Question: so I got some quite simple markup containing a button inside a Toolbar.
The problem now is, even though the button is "correctly" written to DOM it does not show up.
See this screenshot for details:

would someone mind explaining why setting fixed heights / widths / positions does not bring the button to front and the containing markup elements all have either 'width=0px;' or 'height=0px;'?
Here comes a sample:
'''
<body>
<ext:ResourceManager ID="RM" runat="server" />
<ext:Viewport Layout="BorderLayout" runat="server" ID="InnerView" OverflowY="Scroll">
<Content>
<ext:Button ID="adminswap" runat="server" Text="Admin-Ansicht umschalten" Hidden="false"
AllowDepress="true" MinHeight="16" ToFrontOnShow="true" Visible="true" Icon="ArrowSwitchBluegreen">
<%-- This Guy doesn't show up--%>
</ext:Button>
<ext:Panel runat="server" ID="order" Border="false" OverflowY="Scroll">
<LayoutConfig>
<ext:TableLayoutConfig Columns="3" />
</LayoutConfig>
<Items>
<ext:Panel runat="server" Layout="ColumnLayout" RowSpan="2" Border="false">
<Content>
<p> And here is some Grid-panel, which is of no further interest</p>
</Content>
</ext:Panel>
<ext:Panel ColSpan="2" runat="server" ID="Panel_Instructions" Title="Turoffnung per Telefon"
Width="740" Padding="10" Border="true" AutoHeight="true">
<Content>
<br />
<p>
Some Multiline text containing instructions<br>
this also is of no further interest and just for the sake of the sample<br><br> lorem Ipsum dolor sit amet and stuff...
</p>
</Content>
</ext:Panel>
<ext:Panel runat="server" Width="350" AutoHeight="false" Height="200"
StripeRows="true" TrackMouseOver="true" Border="true">
<Content>
<p>Some Content Grid-Panel</p>
</Content>
</ext:Panel>
<ext:Panel runat="server" ID="Standort_Details" Title="Adresse" Width="370" Padding="10"
AutoHeight="false" Height="200" Border="true">
<Items>
<ext:DisplayField ID="Details_field1" runat="server" FieldLabel="street"
Name="" />
<ext:DisplayField ID="Details_field2" runat="server" FieldLabel="postal code" Name="" />
<ext:DisplayField ID="Details_field3" runat="server" FieldLabel="city" Name="" />
<ext:DisplayField ID="Details_field4" runat="server" FieldLabel="phone" Name="" />
</Items>
</ext:Panel>
<ext:Panel ID="Panel_5" Border="true" Height="460" StyleSpec="vertical-align:top;" ColSpan="3" runat="server">
<Content>
<p> some content control grid-panel</p>
</Content>
</ext:Panel>
</Items>
</ext:Panel>
</Content>
</ext:Viewport>
</body>
'''
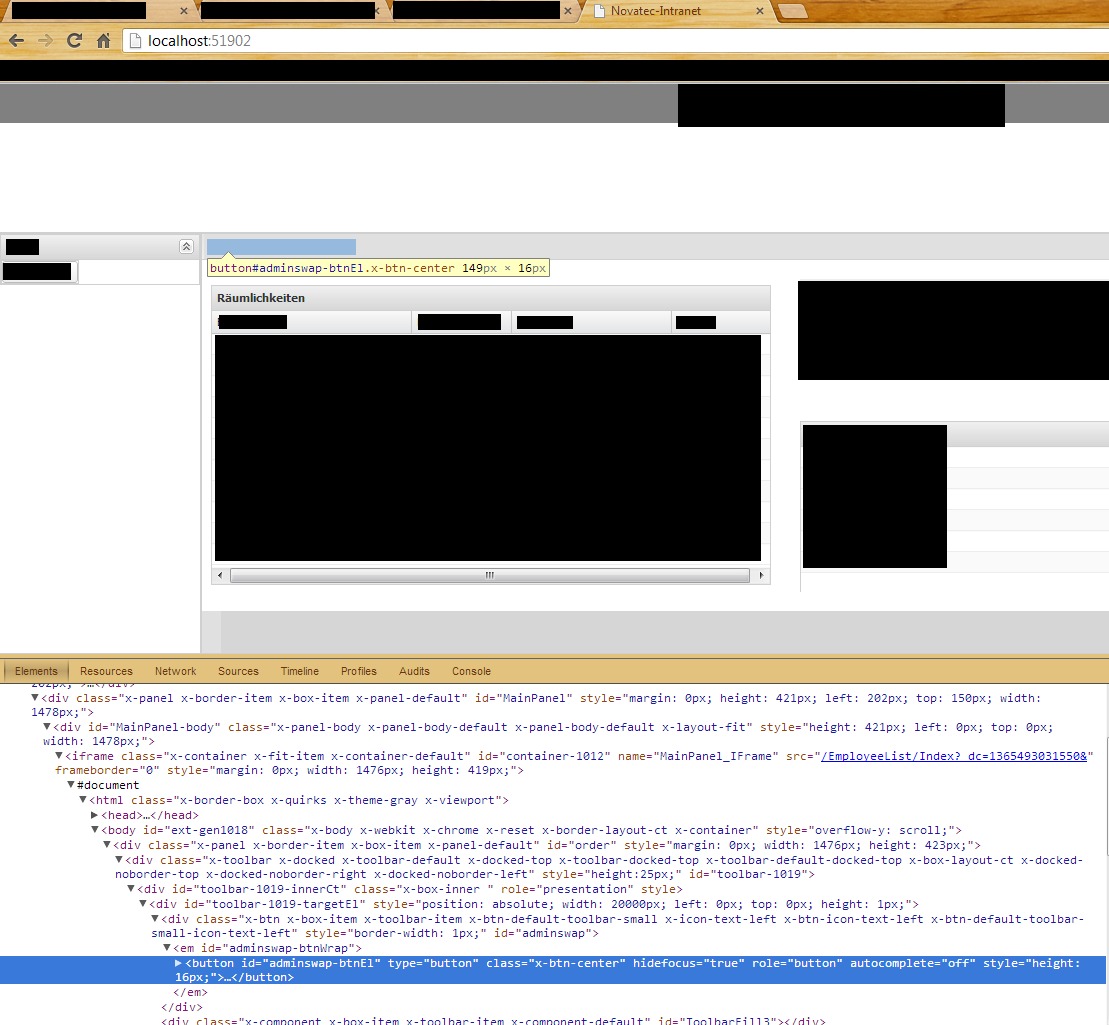
Answer: A BorderLayout works with regions. You don't specify any regions. To get the Button visible you can just remove the Layout="BorderLayout" of the Viewport.
Here is <URL>.